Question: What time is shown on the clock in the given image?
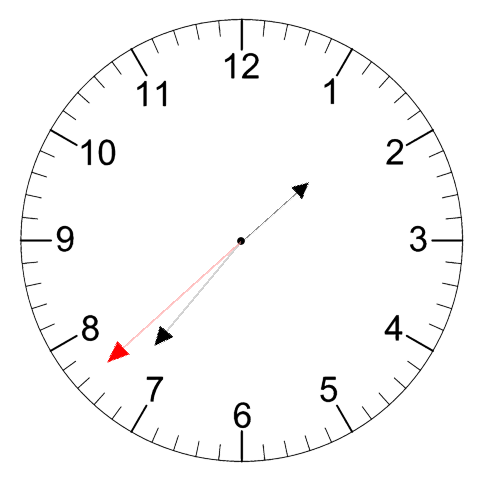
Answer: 01:36:38